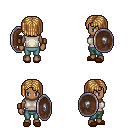
a pixel art fantasy rpg character, female body template, human, dark skin, white sleeveless shirt, teal pants, blonde pageboy hairstyle, leather bracers, brown slippers, shield, four views (front, back, left, right), 2x2 character sprite sheet, small pixel art, hard edges, no anti-aliasing